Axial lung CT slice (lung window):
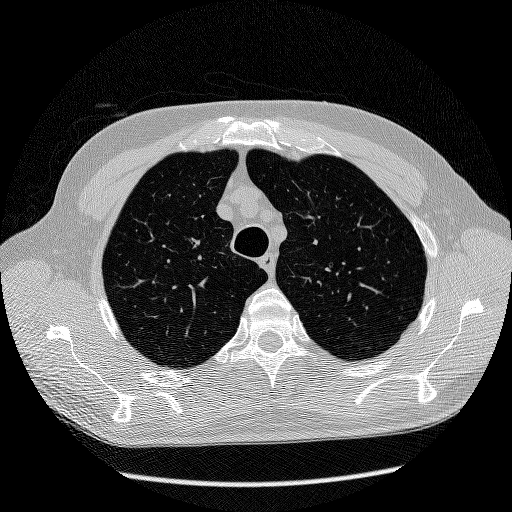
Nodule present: no